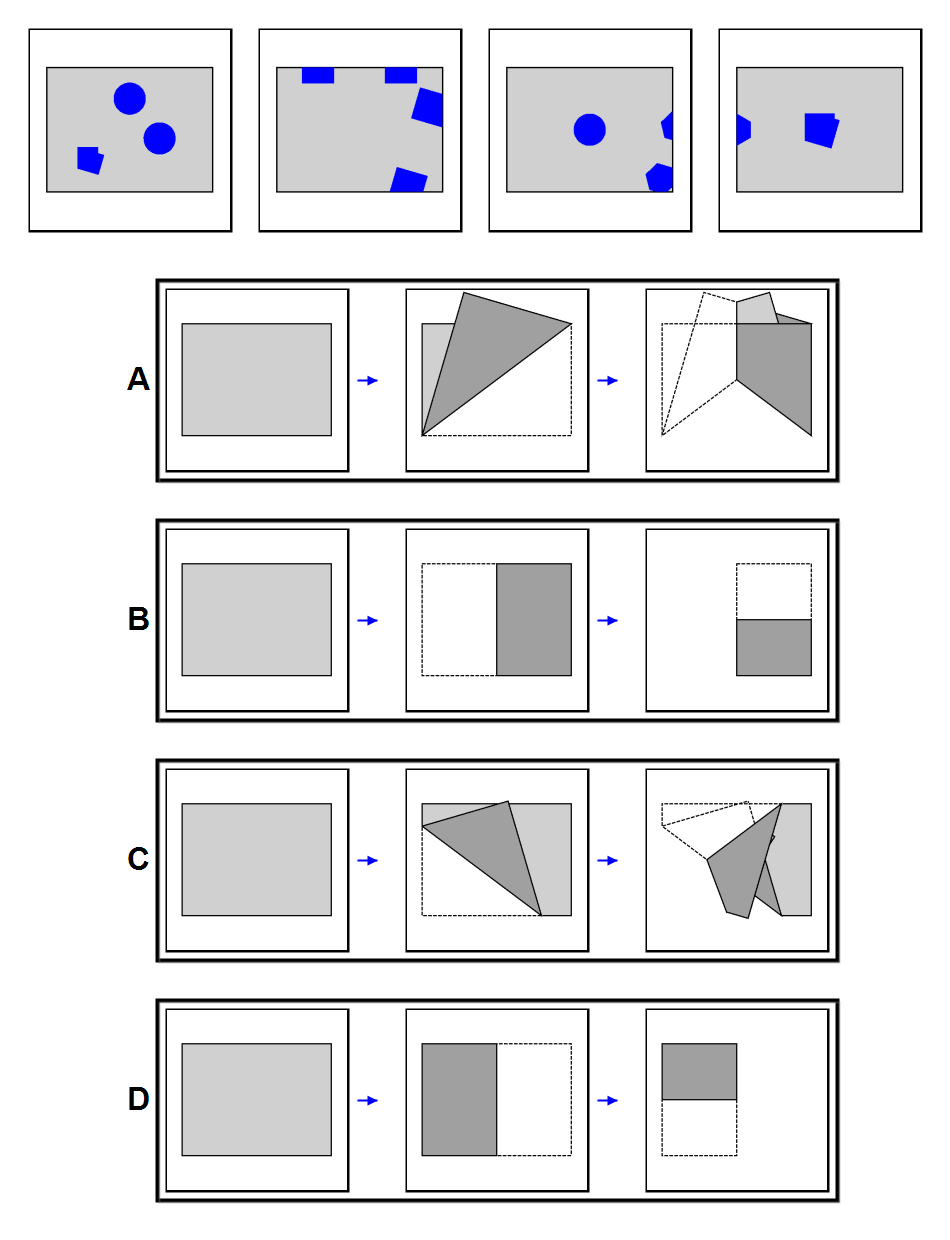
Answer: A